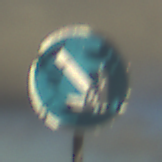
Verkehrszeichen: VorgeschriebeneVorbeifahrtRechts
Umgebung: Outdoor, Nature
Tageszeit: SunriseSunset
Wetter: PartlyCloudy
Licht: Natural
Jahreszeit: NotSpecified
Kontrast: HighContrast